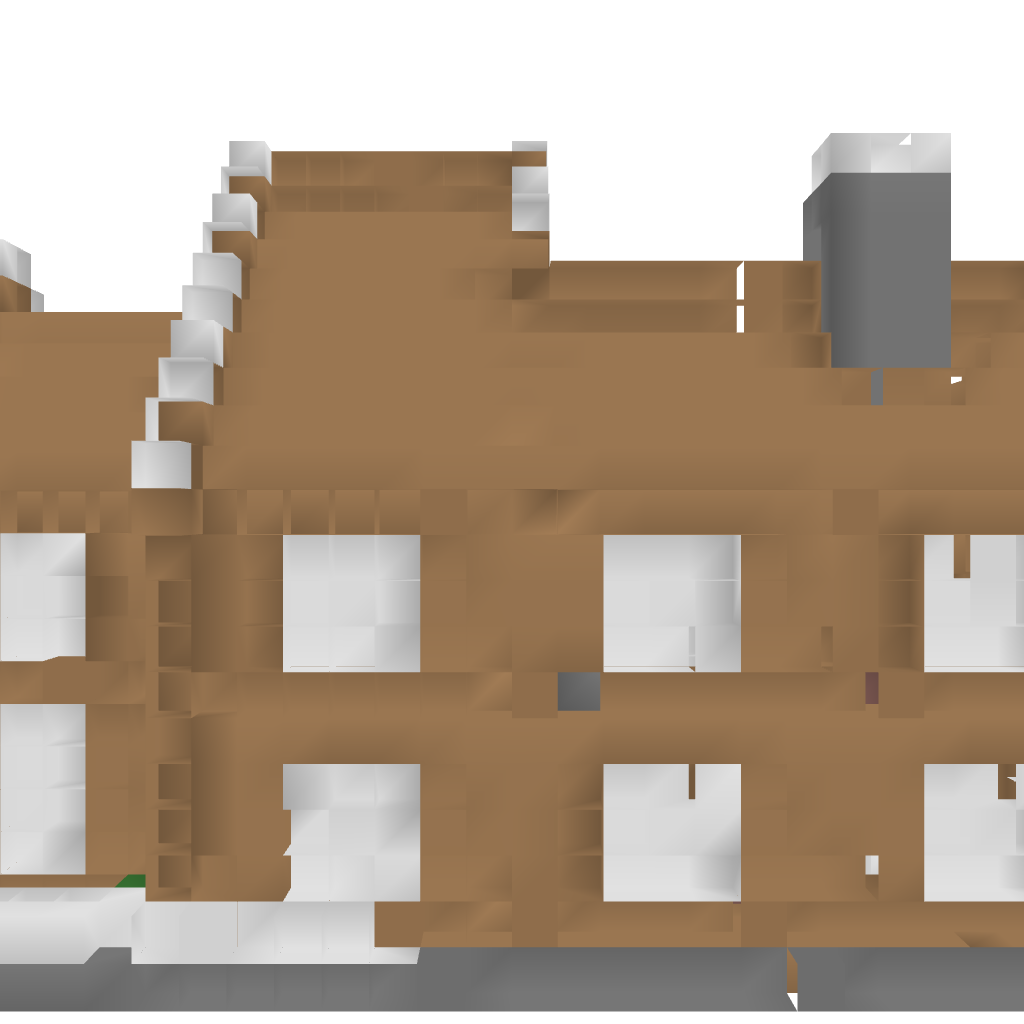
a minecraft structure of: Wood Cottage high quality